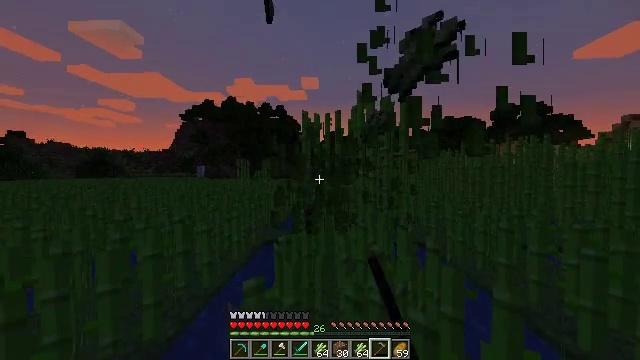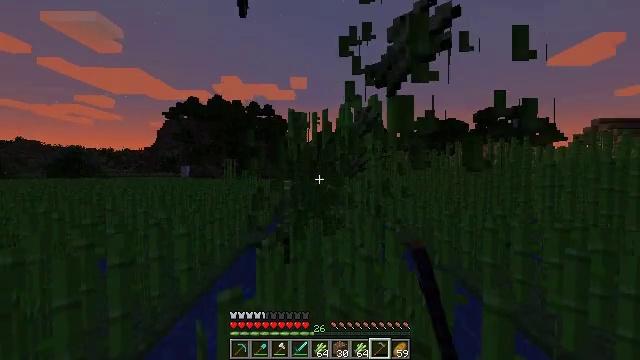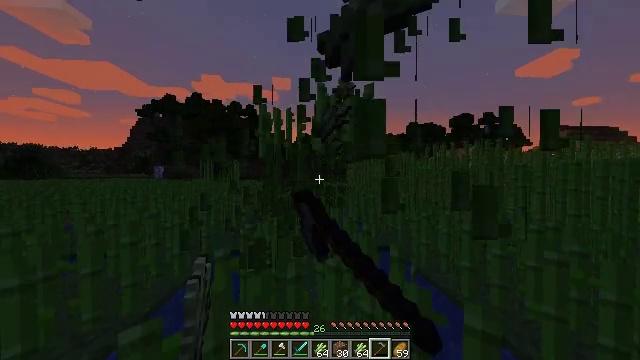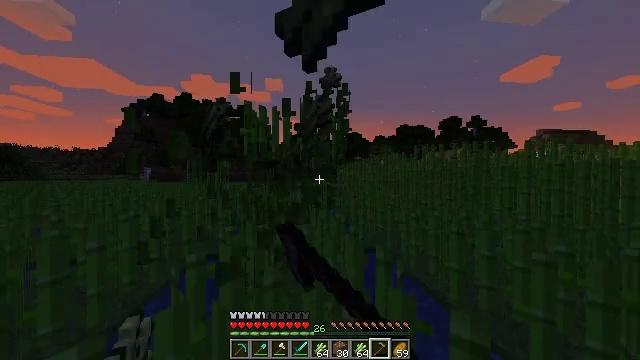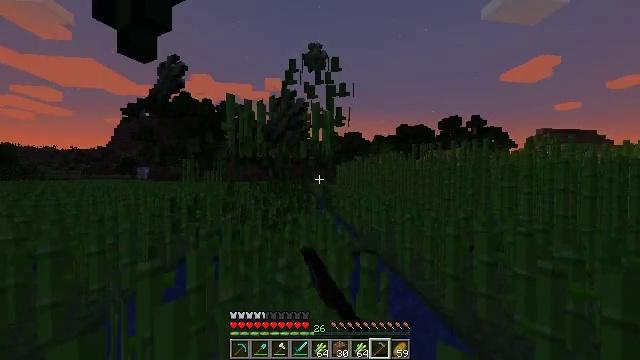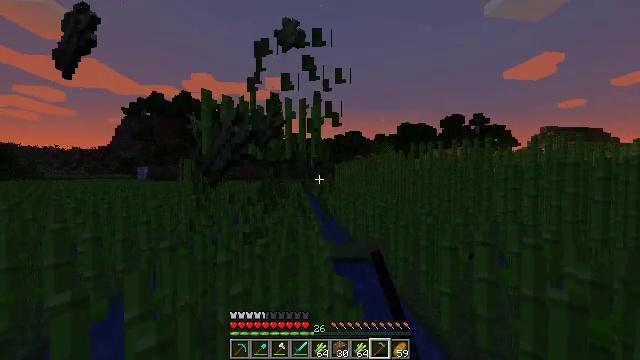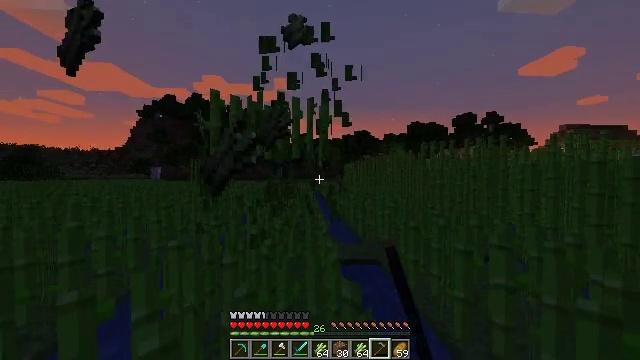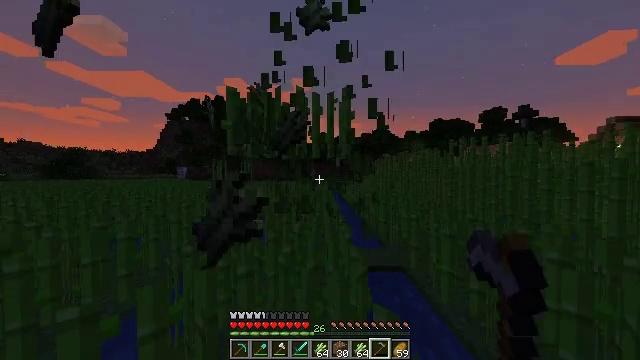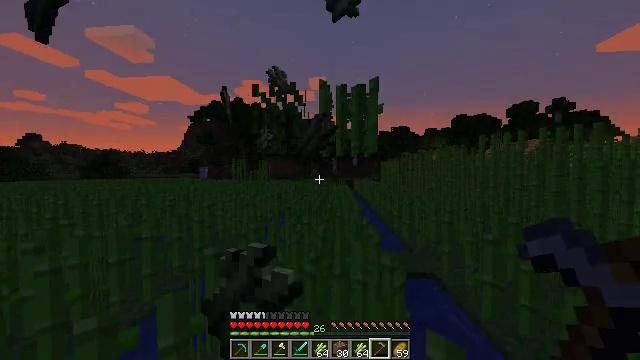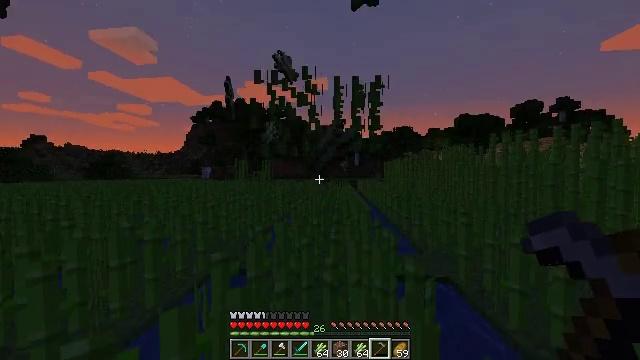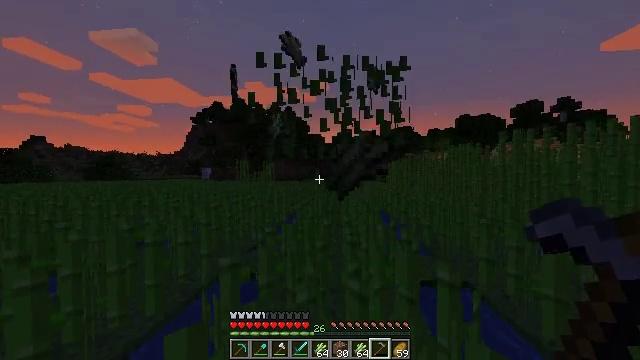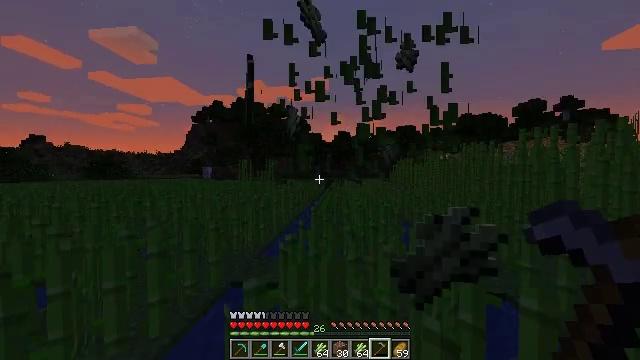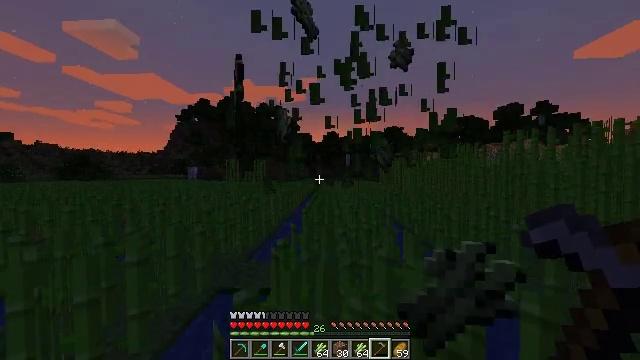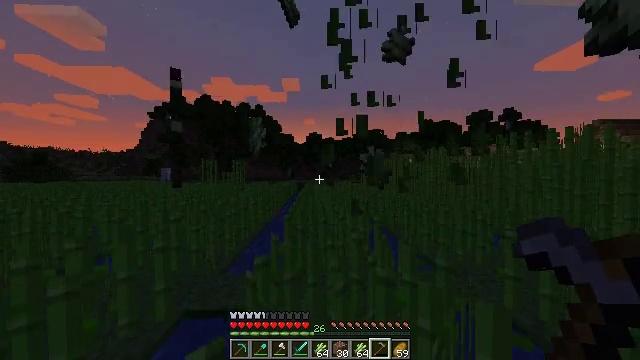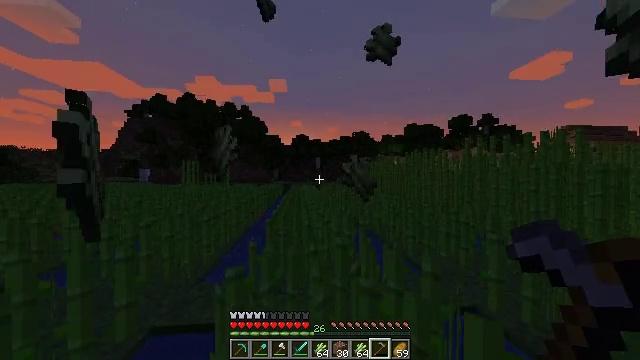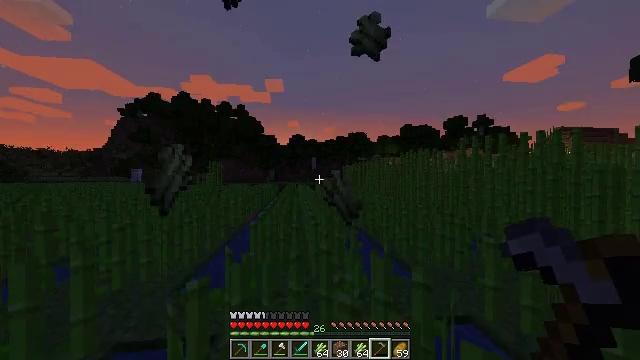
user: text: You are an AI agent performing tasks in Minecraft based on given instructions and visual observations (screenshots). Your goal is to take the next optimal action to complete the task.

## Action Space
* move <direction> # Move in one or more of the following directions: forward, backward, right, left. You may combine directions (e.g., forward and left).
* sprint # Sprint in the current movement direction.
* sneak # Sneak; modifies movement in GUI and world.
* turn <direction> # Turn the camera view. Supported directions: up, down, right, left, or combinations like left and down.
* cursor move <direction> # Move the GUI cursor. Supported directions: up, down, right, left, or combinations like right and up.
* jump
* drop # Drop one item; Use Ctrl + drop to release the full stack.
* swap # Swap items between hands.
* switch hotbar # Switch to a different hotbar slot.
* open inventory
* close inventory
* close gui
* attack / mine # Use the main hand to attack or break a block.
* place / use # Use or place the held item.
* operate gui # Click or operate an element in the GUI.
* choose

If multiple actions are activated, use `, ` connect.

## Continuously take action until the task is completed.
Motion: motion action
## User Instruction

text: Cut down the sugar cane stalks.
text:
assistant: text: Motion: move forward and move right, sprint, turn right, attack / mine
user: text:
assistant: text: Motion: move forward and move right, sprint, turn right, attack / mine
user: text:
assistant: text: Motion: move forward and move right, sprint, turn right, attack / mine
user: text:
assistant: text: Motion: move forward and move right, sprint, attack / mine
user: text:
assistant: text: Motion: move forward and move right, sprint, attack / mine
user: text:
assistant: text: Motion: move forward and move left, sprint, turn left, attack / mine
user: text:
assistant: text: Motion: move forward and move left, sprint, turn left, attack / mine
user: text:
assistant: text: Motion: move forward and move left, sprint, turn left, attack / mine
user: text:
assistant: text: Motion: move forward and move left, sprint, attack / mine
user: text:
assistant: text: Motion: move forward and move left, sprint, attack / mine
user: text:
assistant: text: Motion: move forward and move left, sprint, attack / mine
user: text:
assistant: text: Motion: move forward, sprint, turn right, attack / mine
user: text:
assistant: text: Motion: move forward and move right, sprint, turn right, attack / mine
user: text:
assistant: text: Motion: move forward and move right, sprint, turn right, attack / mine
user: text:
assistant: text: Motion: move forward and move right, sprint, attack / mine
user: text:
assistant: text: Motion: move forward and move right, sprint, attack / mine
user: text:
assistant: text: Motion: move forward, sprint, attack / mine
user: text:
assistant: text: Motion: move forward, sprint
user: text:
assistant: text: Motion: move forward and move left, sprint, turn right
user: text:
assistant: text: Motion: move forward and move left, sprint, turn right
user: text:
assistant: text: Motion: move forward and move left, sprint, turn right
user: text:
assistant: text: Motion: move forward and move left, sprint, turn right
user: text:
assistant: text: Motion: move forward and move left, sprint, turn right and down
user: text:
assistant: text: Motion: move forward and move left, sprint, turn right and down
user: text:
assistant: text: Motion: move forward and move left, sprint, turn right
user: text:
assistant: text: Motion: move forward and move left, sprint, turn right
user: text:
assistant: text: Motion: move forward and move right, sprint, turn right
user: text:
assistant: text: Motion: move forward and move right, sprint
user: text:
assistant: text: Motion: move forward, sprint
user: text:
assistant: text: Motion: move forward, sprint